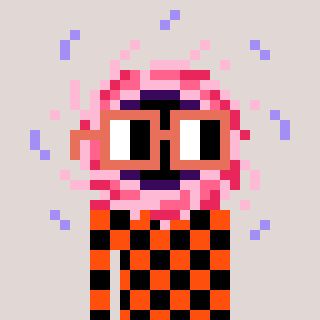
a pixel art character with square orange glasses, a blackhole-shaped head and a orange-colored body on a warm background